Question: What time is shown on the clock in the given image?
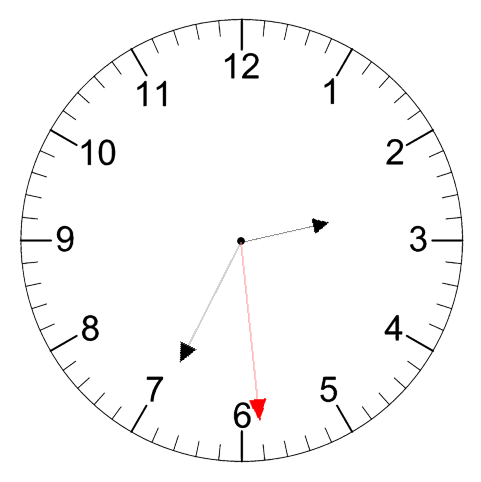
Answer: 02:34:29